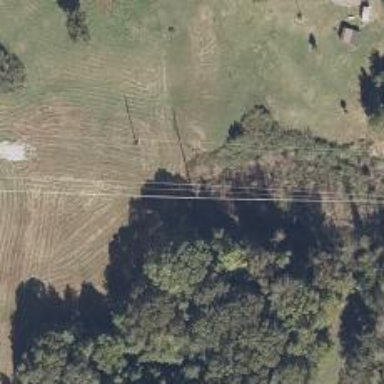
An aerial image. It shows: Power pole.